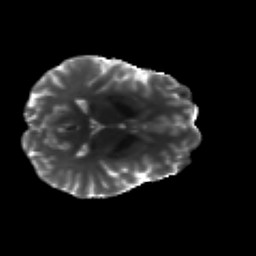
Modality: T2w
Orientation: axial
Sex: female
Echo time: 0.114 s